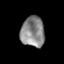
Tissue: prostate
Cell type: T cells
Senescence score: 0.3173
Nuclear area (px): 706
Mean DAPI intensity: 137.269